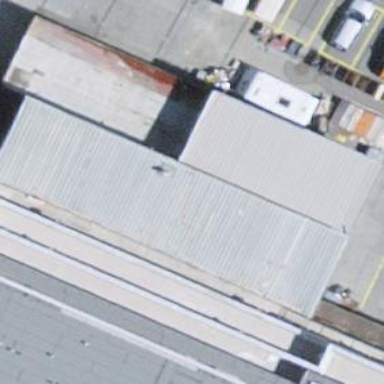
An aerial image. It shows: Industrial building.